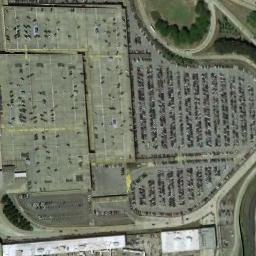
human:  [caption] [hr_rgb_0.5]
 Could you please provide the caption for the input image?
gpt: The parking lot is full of cars next to some trees .

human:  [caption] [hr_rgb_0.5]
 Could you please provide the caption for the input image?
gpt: The two parking lots has lots of neatly arranged cars but one of parking lots has lots of empty parking spaces .

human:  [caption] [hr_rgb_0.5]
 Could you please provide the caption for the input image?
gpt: There are many different colors and styles of cars in the parking lot .

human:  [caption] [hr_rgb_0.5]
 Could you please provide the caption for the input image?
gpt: Eighty percent of the parking spaces in the parking lot are occupied .

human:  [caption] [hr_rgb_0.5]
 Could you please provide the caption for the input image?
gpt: There are many cars on the parking lots .